Interaction volume radius: 5 \u00c5
Interaction volume height: 20 \u00c5
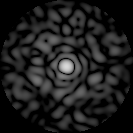
Disorder parameter: 0.8623